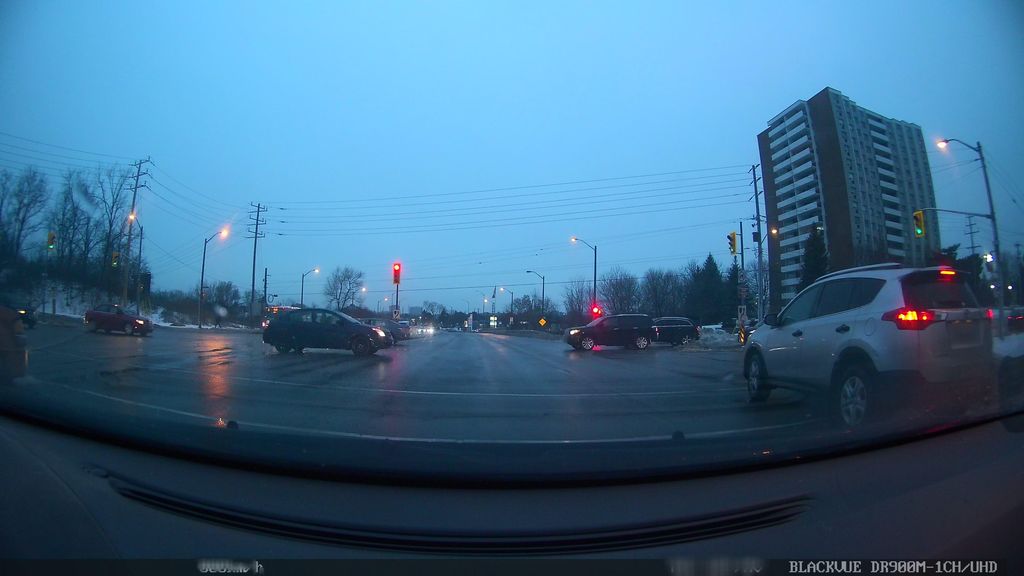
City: toronto